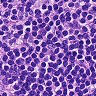
Metastatic tissue present: no